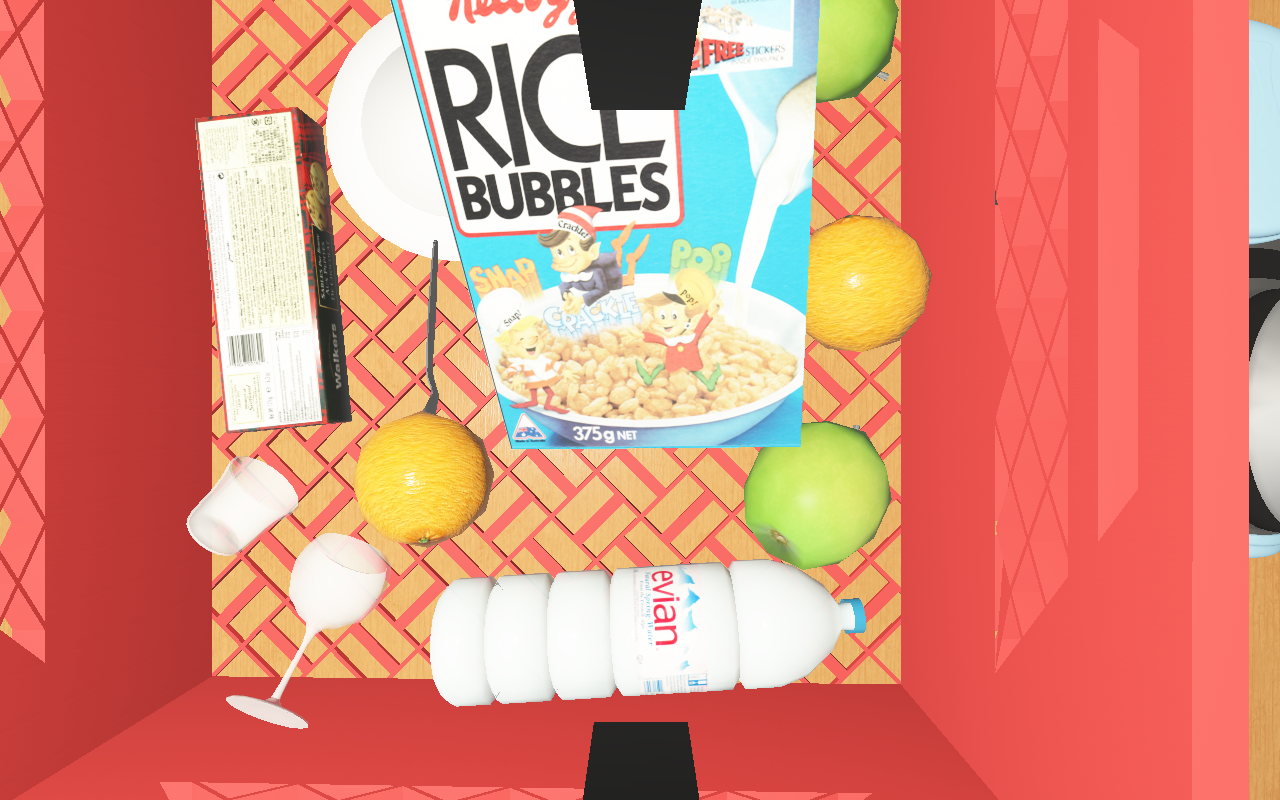
Objects in the scene:
carafe
apple
apple
orange
plate
jam jar
cereal box
biscuit box